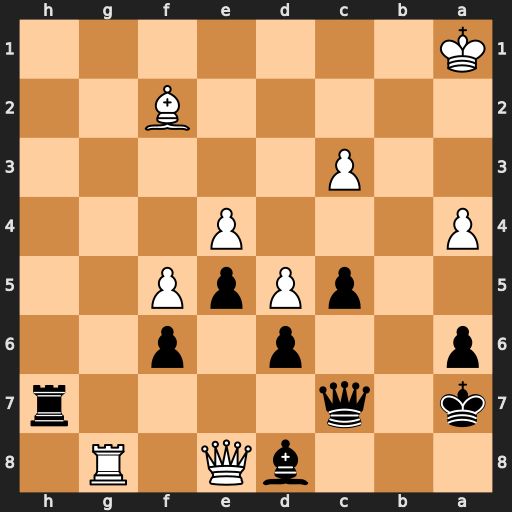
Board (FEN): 3bQ1R1/k1q4r/p2p1p2/2pPpP2/P3P3/2P5/5B2/K7
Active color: b
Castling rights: -
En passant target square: -
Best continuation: Qa5 Be1 Rh1